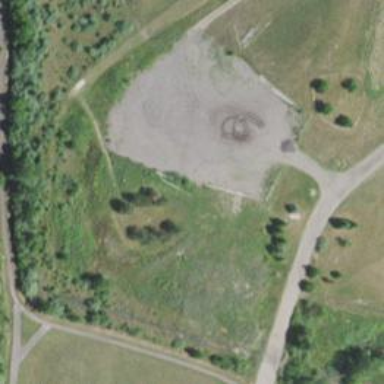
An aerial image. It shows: Disc golf basket.